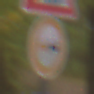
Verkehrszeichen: Ueberholverbot
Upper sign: Bahnuebergang
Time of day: Midday
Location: Outdoor (Nature)
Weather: Overcast
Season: NotSpecified
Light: Natural